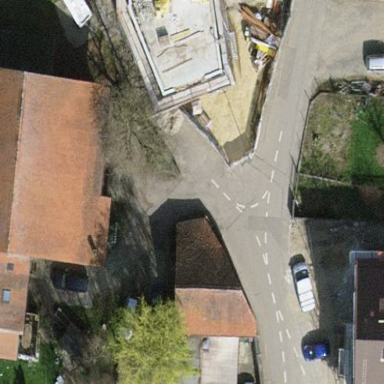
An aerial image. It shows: Simple and straightforward house.